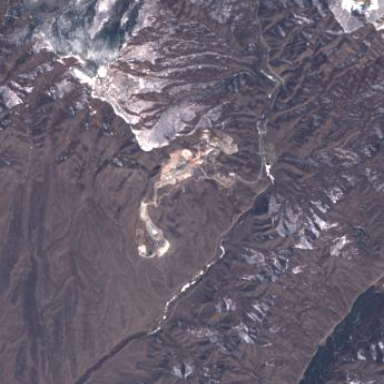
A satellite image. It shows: Quarry area.